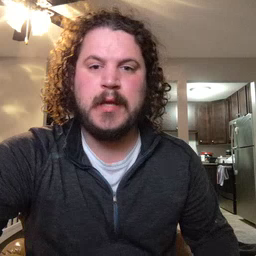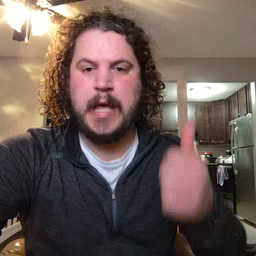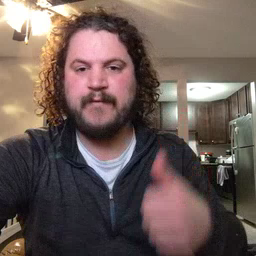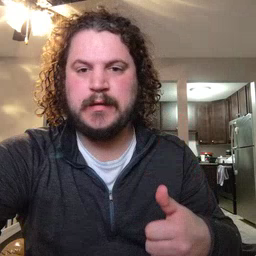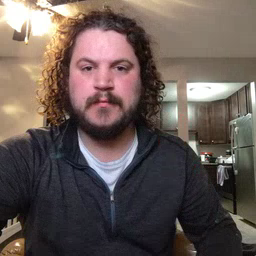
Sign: every